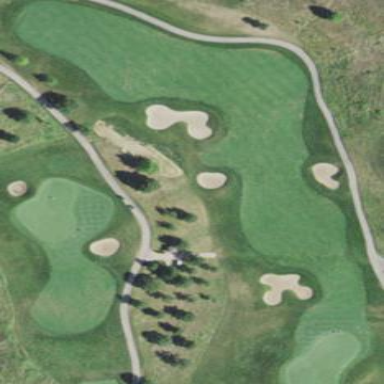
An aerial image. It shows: Golf fairway surrounded by grass.